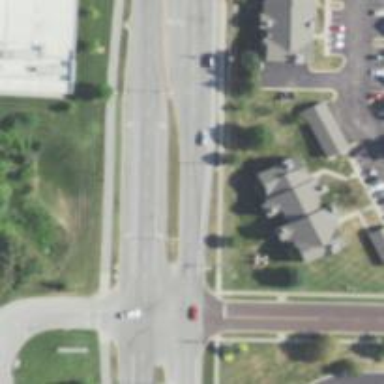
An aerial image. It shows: Dash road marking.